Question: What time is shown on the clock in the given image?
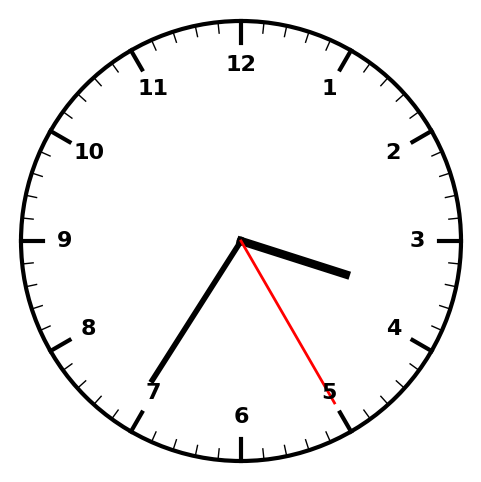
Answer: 03:35:25